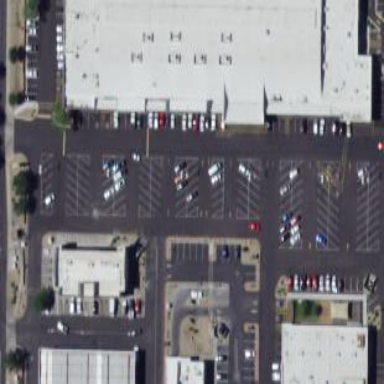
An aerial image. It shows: Retail area.